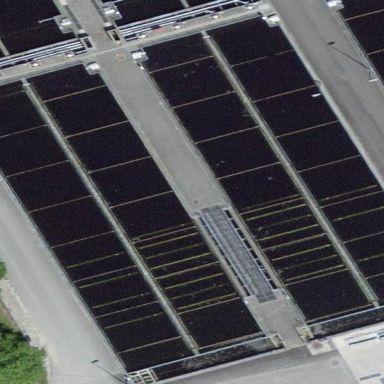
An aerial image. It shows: Image of wastewater.